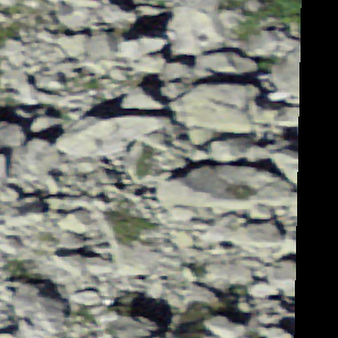
Label: bouldering_area